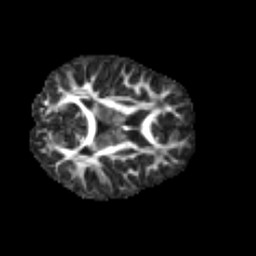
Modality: FA
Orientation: axial
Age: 6
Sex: male
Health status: healthy